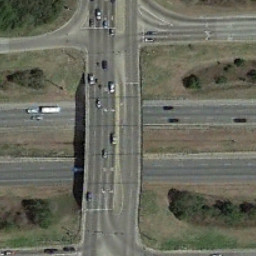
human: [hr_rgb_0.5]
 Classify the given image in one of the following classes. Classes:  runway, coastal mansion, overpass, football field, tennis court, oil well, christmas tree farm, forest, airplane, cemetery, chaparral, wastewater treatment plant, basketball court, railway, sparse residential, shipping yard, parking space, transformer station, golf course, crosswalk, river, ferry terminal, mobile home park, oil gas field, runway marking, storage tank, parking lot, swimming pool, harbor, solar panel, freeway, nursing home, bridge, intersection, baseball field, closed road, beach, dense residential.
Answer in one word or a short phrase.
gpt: overpass